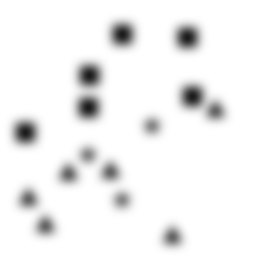
Squares: 6
Triangles: 6
Stars: 3
Total shapes: 15